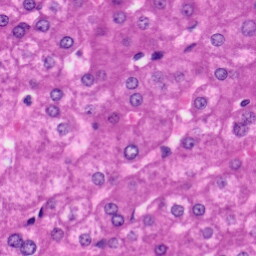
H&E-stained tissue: Liver